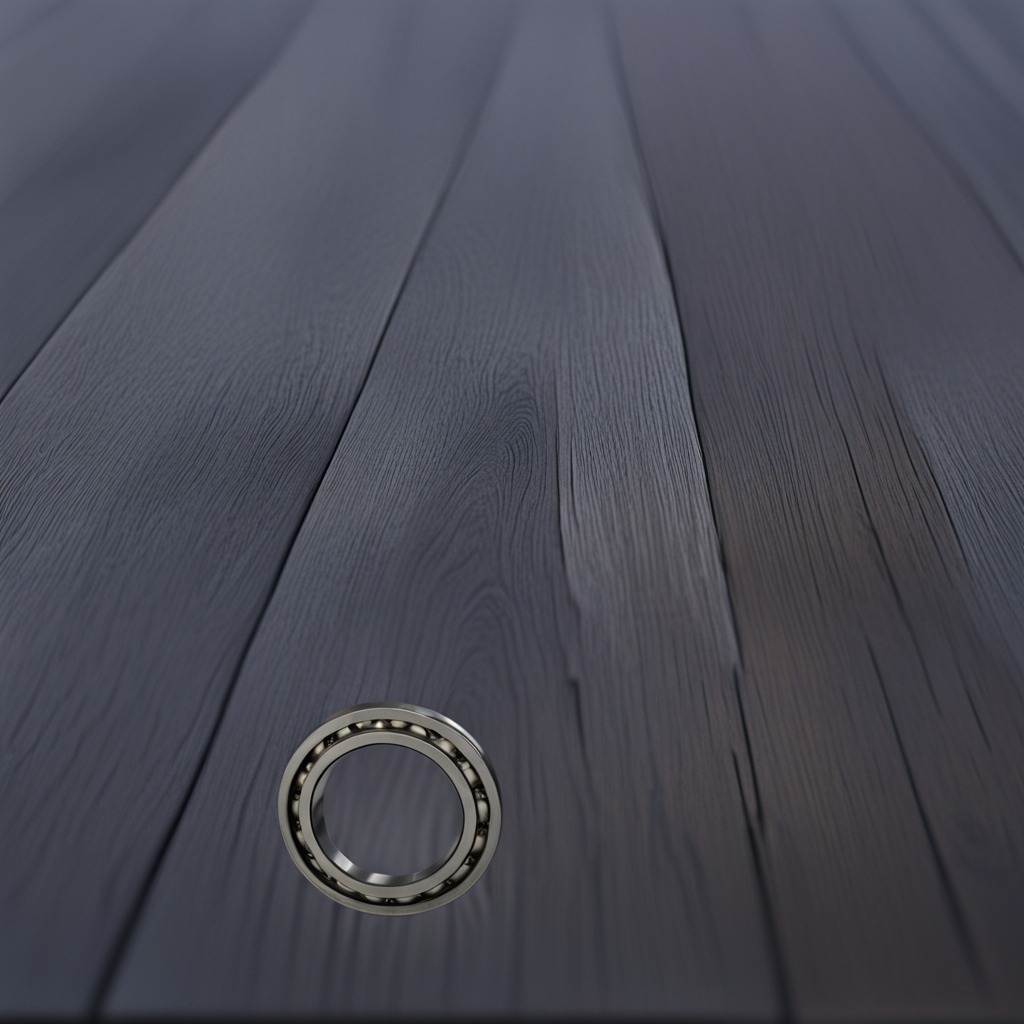
A metal ball bearing is lying on a table.